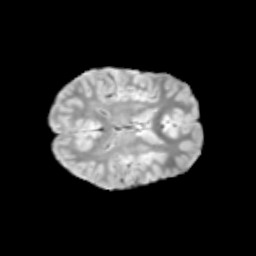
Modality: T2w
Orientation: axial
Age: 10
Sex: male
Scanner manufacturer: siemens
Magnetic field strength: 3 T
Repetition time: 3.8 s
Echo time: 0.07 s